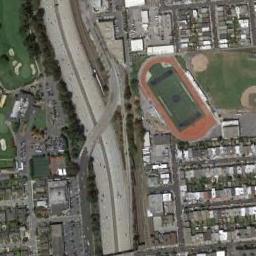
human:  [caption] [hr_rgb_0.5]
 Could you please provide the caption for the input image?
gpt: There is a track with a red track on the right .

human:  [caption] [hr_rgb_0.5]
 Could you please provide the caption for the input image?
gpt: There are many buildings next to the ground track field .

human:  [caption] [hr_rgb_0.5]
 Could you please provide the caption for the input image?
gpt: The ground track field is on a block and some freeways are next to the ground track field .

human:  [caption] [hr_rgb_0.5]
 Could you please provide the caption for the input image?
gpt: A track and field is built in the middle of a residential area, Surrounded by a lot of vegetation .

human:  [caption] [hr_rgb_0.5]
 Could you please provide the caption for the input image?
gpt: There are many buildings around the ground track field with a red track .